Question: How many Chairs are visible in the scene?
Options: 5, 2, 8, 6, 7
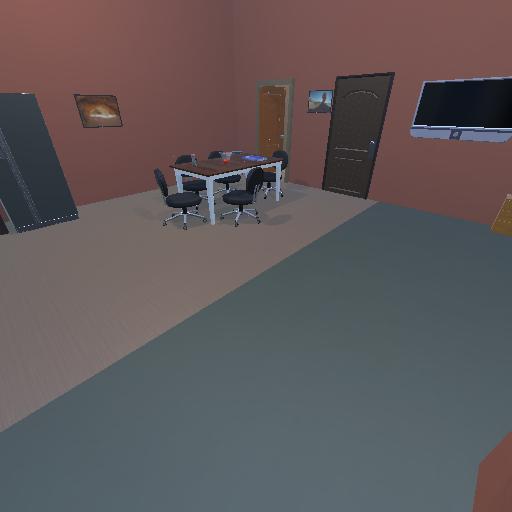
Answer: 5